Aerial crown-view tile of a tropical tree (Barro Colorado Island, Panama), acquired 20241112:
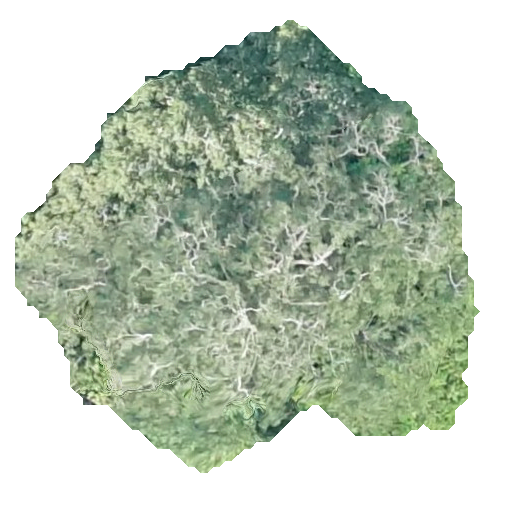
Species: Handroanthus guayacan
GBIF accepted scientific name: Handroanthus guayacan
Crown area: 221.518 m²